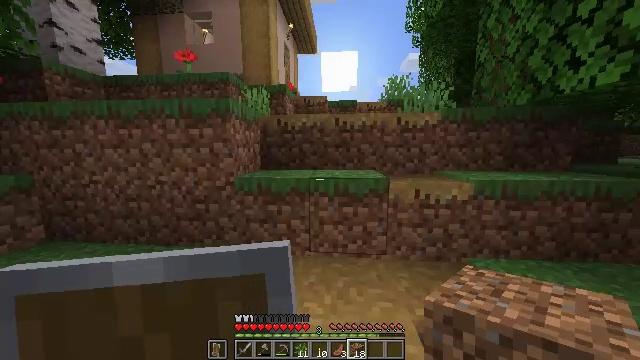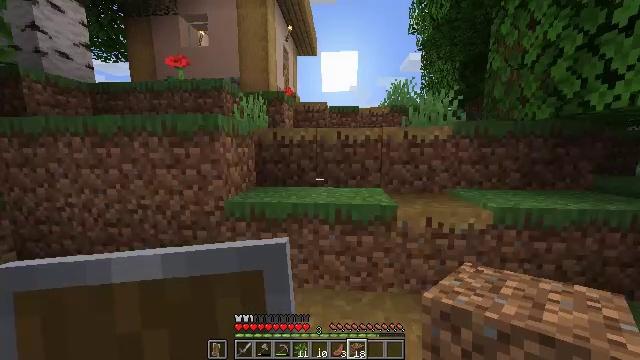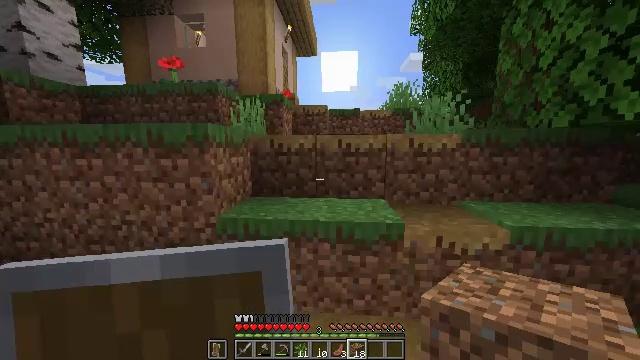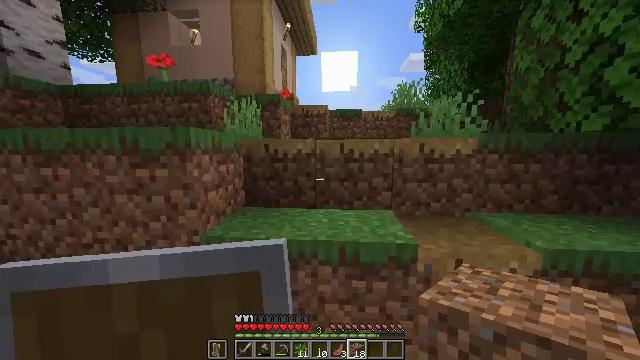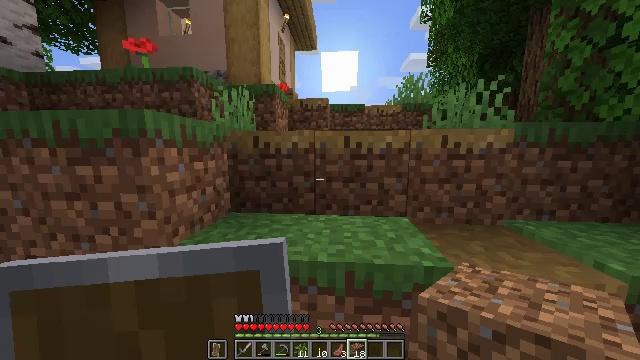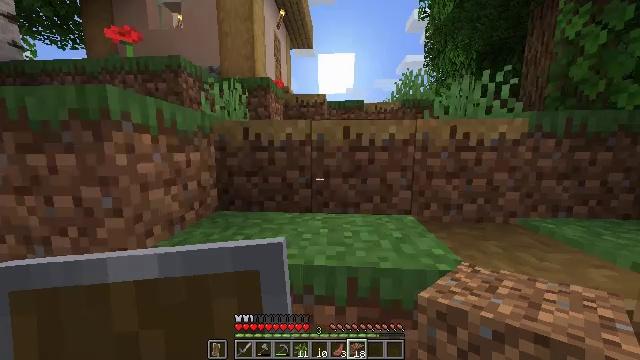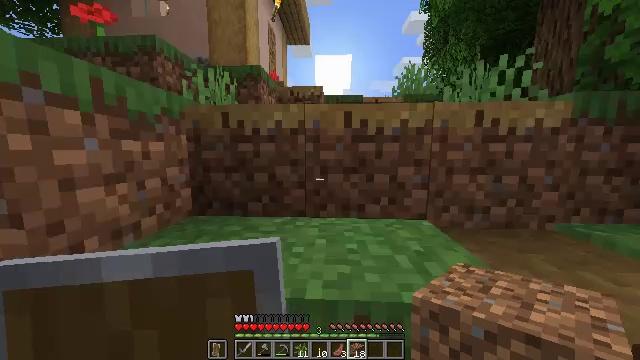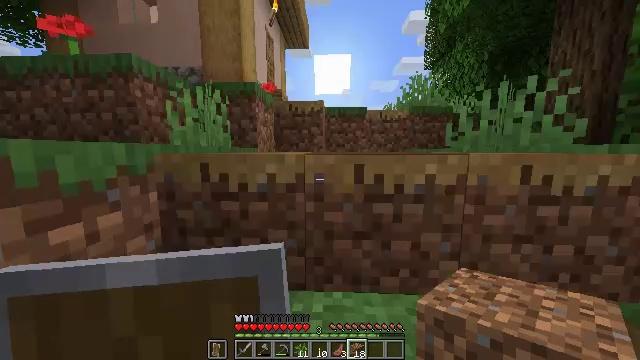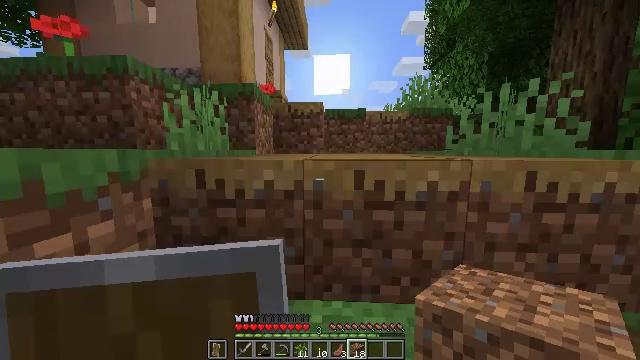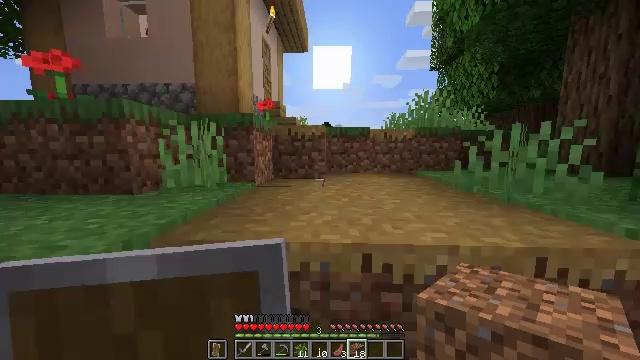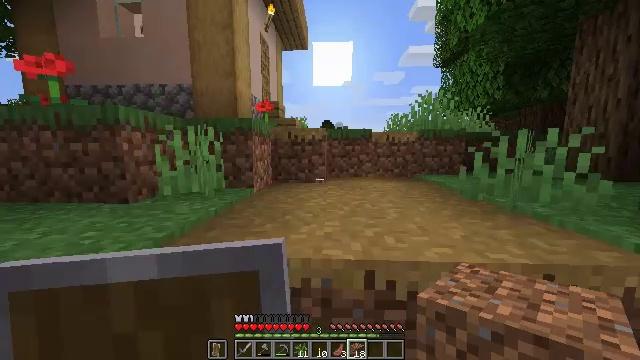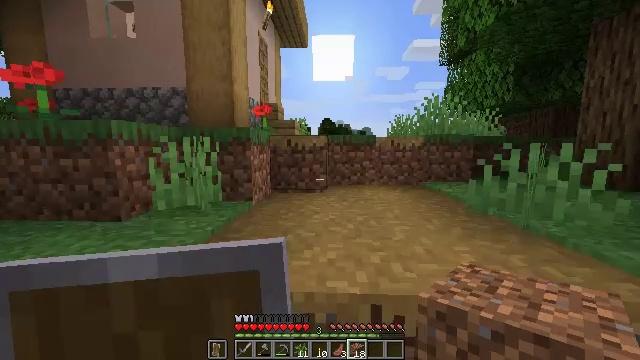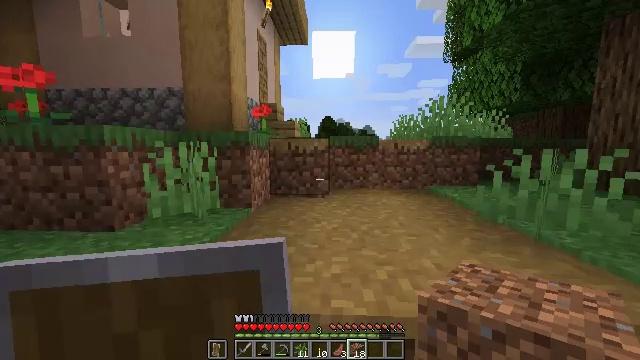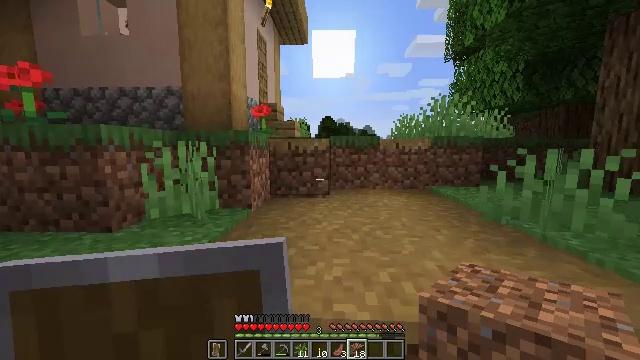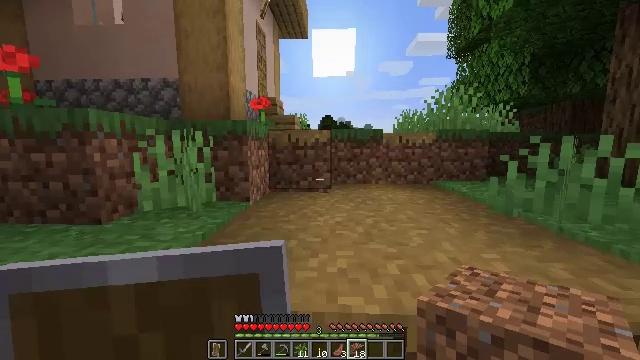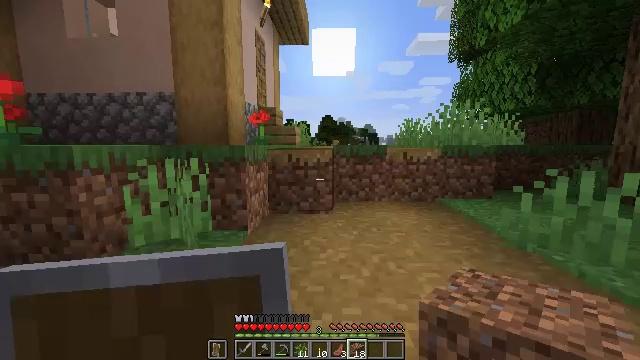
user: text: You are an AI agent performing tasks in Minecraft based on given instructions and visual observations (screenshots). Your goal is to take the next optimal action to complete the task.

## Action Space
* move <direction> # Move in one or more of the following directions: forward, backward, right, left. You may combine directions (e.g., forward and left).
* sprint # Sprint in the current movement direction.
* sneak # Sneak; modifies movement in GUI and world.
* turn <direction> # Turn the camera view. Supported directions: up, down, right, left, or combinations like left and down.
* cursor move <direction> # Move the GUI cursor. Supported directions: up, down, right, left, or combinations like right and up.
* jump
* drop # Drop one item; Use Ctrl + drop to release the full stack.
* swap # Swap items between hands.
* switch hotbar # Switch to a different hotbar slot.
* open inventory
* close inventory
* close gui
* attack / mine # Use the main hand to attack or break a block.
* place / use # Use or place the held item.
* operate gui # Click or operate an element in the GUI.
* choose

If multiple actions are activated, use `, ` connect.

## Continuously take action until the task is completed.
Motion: motion action
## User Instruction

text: Retrieve the smithing table you placed.
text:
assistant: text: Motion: move forward
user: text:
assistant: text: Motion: move forward
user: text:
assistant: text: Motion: move forward
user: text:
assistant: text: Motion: move forward
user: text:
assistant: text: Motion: move forward
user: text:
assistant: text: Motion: move forward, jump
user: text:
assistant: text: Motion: move forward, jump
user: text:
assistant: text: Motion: move forward, jump
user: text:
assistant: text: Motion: move forward
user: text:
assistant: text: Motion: move forward
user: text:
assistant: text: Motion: move forward
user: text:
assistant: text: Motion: move forward
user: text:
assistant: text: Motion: move forward, jump
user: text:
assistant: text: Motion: move forward, jump
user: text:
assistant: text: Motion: move forward, jump
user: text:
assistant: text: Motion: move forward
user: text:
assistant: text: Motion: move forward
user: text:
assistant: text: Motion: move forward
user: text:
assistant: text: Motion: move forward
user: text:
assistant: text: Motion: move forward
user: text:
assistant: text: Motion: move forward
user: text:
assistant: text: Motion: move forward
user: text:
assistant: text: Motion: move forward
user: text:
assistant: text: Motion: move forward
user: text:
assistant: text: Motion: move forward
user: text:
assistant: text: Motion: move forward, switch to hotbar 2
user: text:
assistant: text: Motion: move forward, switch to hotbar 2
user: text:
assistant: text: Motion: move forward, switch to hotbar 2
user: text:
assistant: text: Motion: move forward
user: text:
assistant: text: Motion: move forward, jump